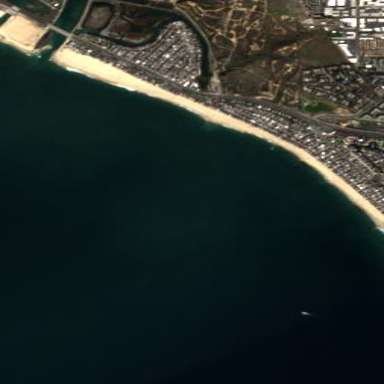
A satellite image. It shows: Beautiful beach with natural surroundings.